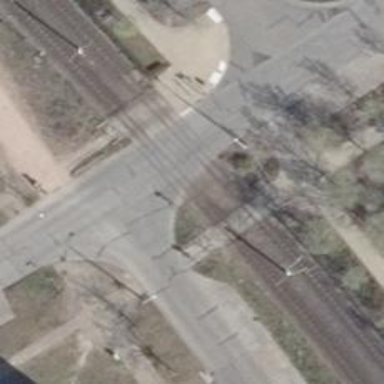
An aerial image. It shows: Railway level crossing.